Question: First search?
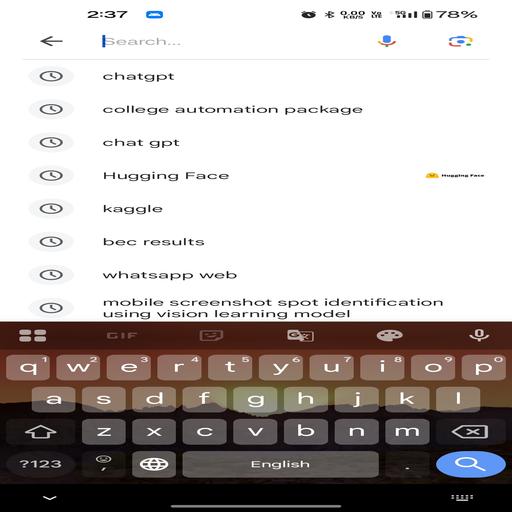
Answer: chatgpt